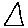
Label: triangle